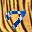
Label: 7